Question: Count the number of objects in the diagram.
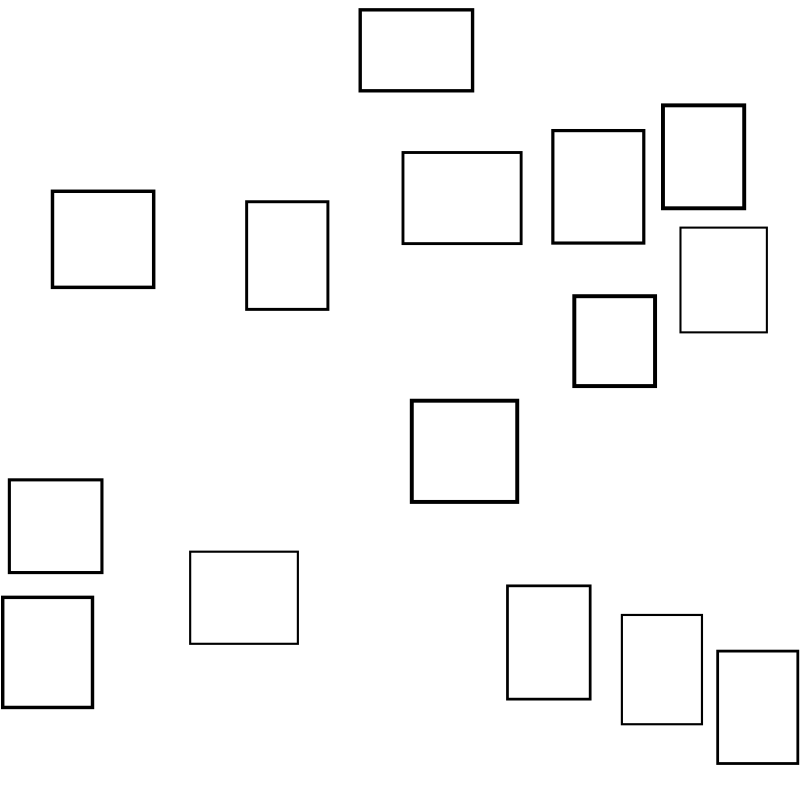
Answer: 15